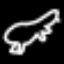
Label: frog